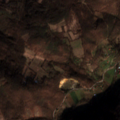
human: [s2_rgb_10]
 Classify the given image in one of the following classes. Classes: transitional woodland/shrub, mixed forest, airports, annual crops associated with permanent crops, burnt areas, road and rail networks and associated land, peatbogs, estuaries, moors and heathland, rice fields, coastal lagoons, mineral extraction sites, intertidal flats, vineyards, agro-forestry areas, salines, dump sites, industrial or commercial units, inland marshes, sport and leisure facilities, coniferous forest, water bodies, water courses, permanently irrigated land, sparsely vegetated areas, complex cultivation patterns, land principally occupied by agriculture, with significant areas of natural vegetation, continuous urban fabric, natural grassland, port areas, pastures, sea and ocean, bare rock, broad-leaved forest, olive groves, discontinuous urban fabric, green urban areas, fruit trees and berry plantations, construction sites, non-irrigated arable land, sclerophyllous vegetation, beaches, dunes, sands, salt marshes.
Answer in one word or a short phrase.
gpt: complex cultivation patterns, land principally occupied by agriculture, with significant areas of natural vegetation, broad-leaved forest